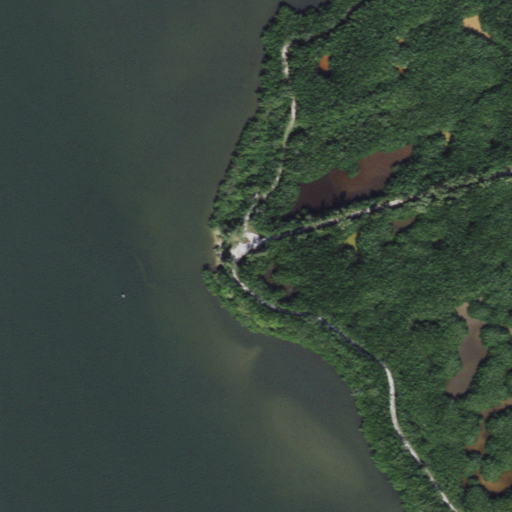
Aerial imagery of cape in Florida named Bee Gum Point containing open water, woody wetlands, and herbaceous wetlands